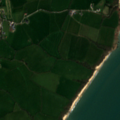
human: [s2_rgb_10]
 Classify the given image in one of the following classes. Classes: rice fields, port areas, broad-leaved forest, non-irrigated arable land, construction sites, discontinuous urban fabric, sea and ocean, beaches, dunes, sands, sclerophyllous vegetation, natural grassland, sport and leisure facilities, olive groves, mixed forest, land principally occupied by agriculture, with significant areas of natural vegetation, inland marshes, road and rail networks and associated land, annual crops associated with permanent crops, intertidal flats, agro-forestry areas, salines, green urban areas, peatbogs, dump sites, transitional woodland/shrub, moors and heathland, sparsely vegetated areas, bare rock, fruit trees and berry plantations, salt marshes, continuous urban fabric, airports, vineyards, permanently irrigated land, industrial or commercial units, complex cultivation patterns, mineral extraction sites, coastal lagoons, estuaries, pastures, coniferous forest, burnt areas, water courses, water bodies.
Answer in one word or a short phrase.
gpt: discontinuous urban fabric, pastures, sea and ocean